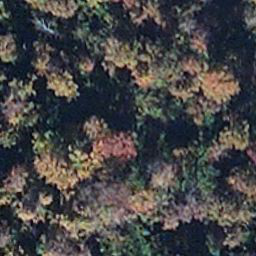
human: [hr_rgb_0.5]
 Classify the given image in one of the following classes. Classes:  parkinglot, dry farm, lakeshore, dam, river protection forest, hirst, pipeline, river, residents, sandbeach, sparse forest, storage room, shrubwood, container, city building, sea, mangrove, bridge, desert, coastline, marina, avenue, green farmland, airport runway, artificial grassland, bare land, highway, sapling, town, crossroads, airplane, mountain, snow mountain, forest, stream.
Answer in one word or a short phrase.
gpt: mangrove